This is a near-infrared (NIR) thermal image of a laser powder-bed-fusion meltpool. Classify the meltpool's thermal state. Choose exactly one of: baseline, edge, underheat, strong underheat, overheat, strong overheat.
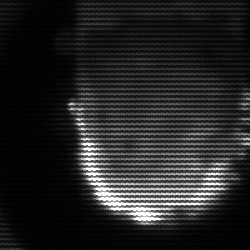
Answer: baseline